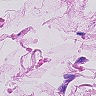
Metastatic tissue present: no